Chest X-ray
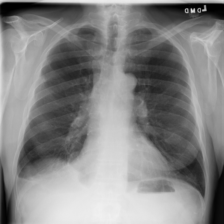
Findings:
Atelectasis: negative
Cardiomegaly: negative
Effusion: negative
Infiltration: positive
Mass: negative
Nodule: negative
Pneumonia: negative
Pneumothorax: negative
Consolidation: negative
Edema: negative
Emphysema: negative
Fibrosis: positive
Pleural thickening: negative
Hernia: negative